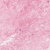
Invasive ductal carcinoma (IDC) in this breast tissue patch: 0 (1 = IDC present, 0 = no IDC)